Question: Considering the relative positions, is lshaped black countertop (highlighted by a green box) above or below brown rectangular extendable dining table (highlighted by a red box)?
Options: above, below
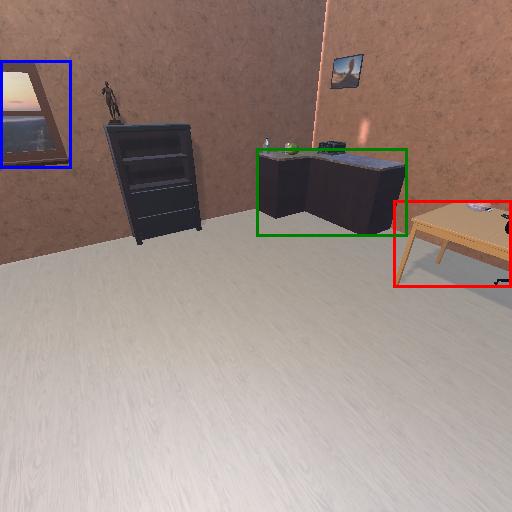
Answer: above